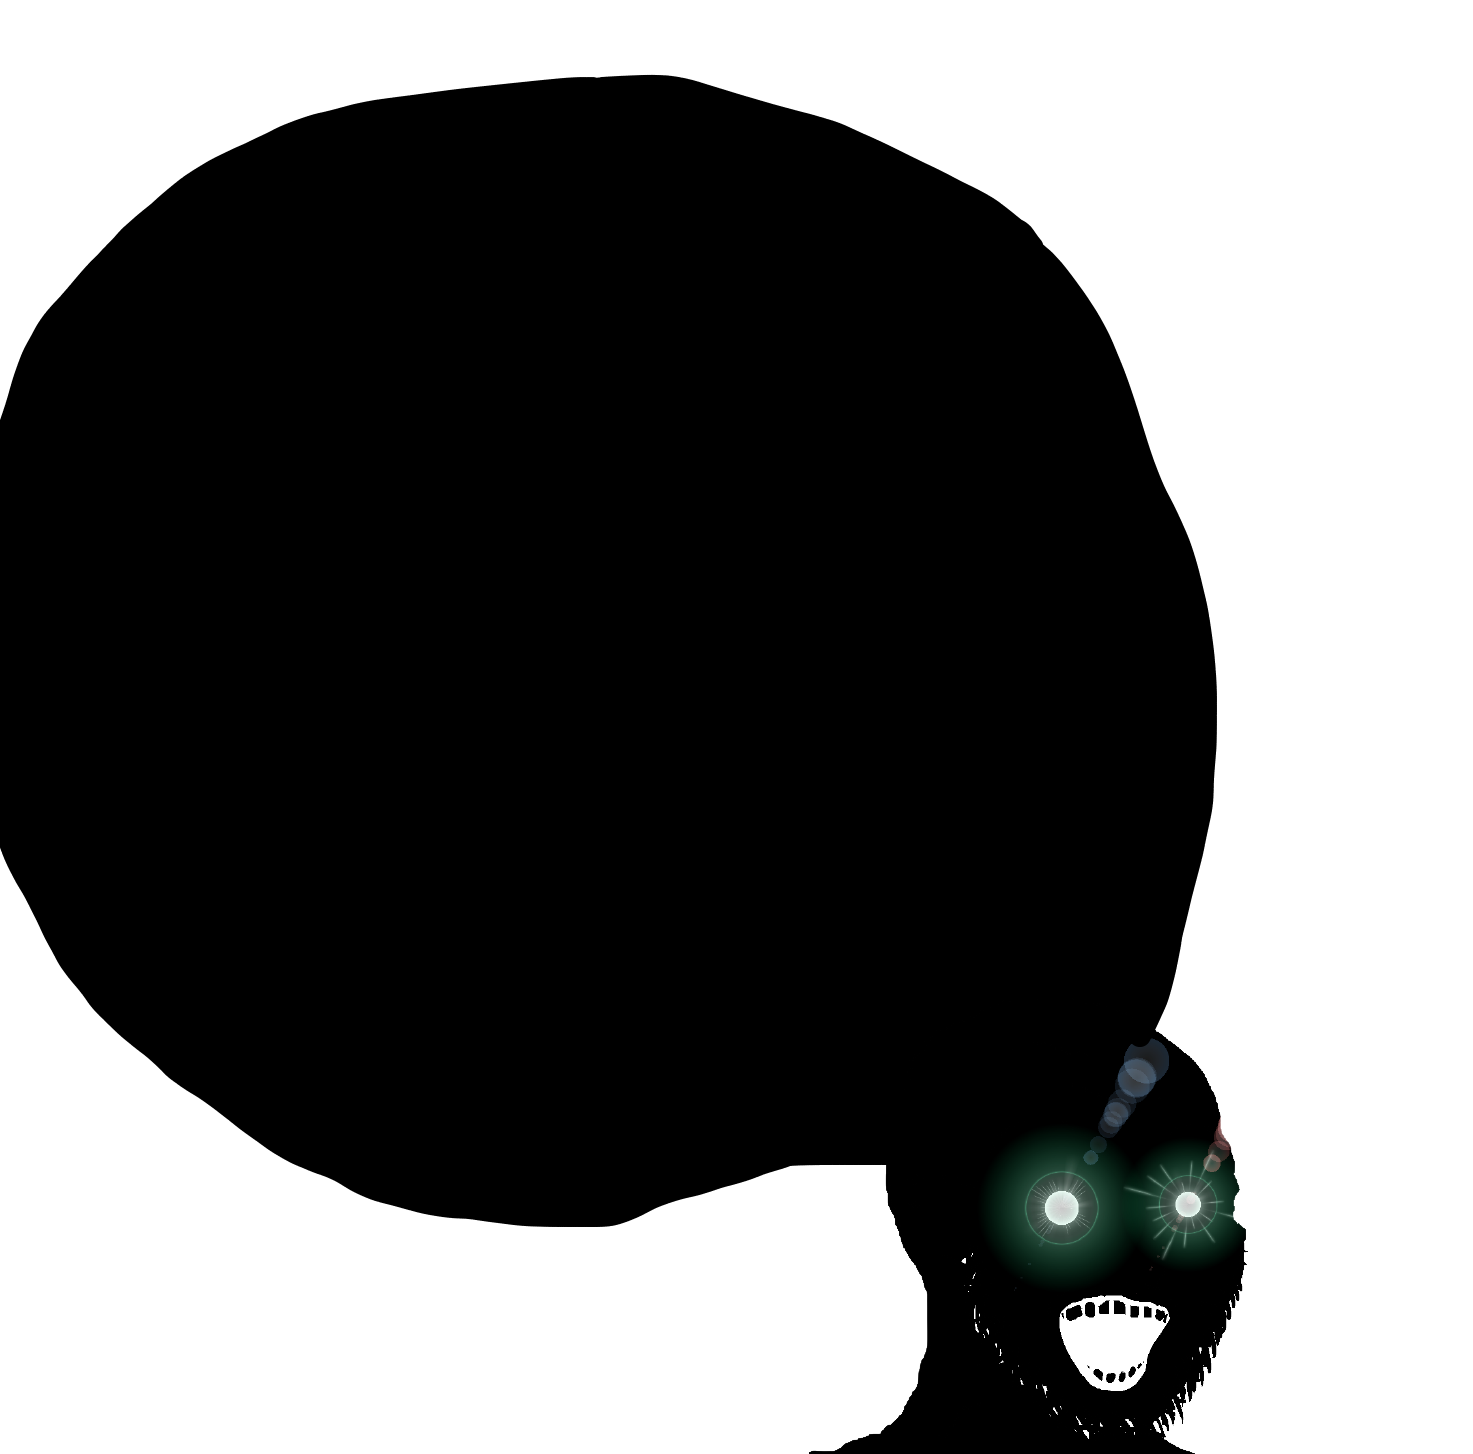
Label: 5_Oomer